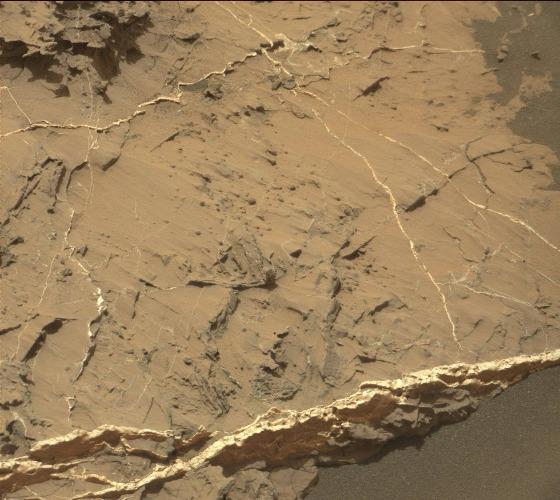
Terrain classes present: Bedrock, Gravel / Sand / Soil, Shadow